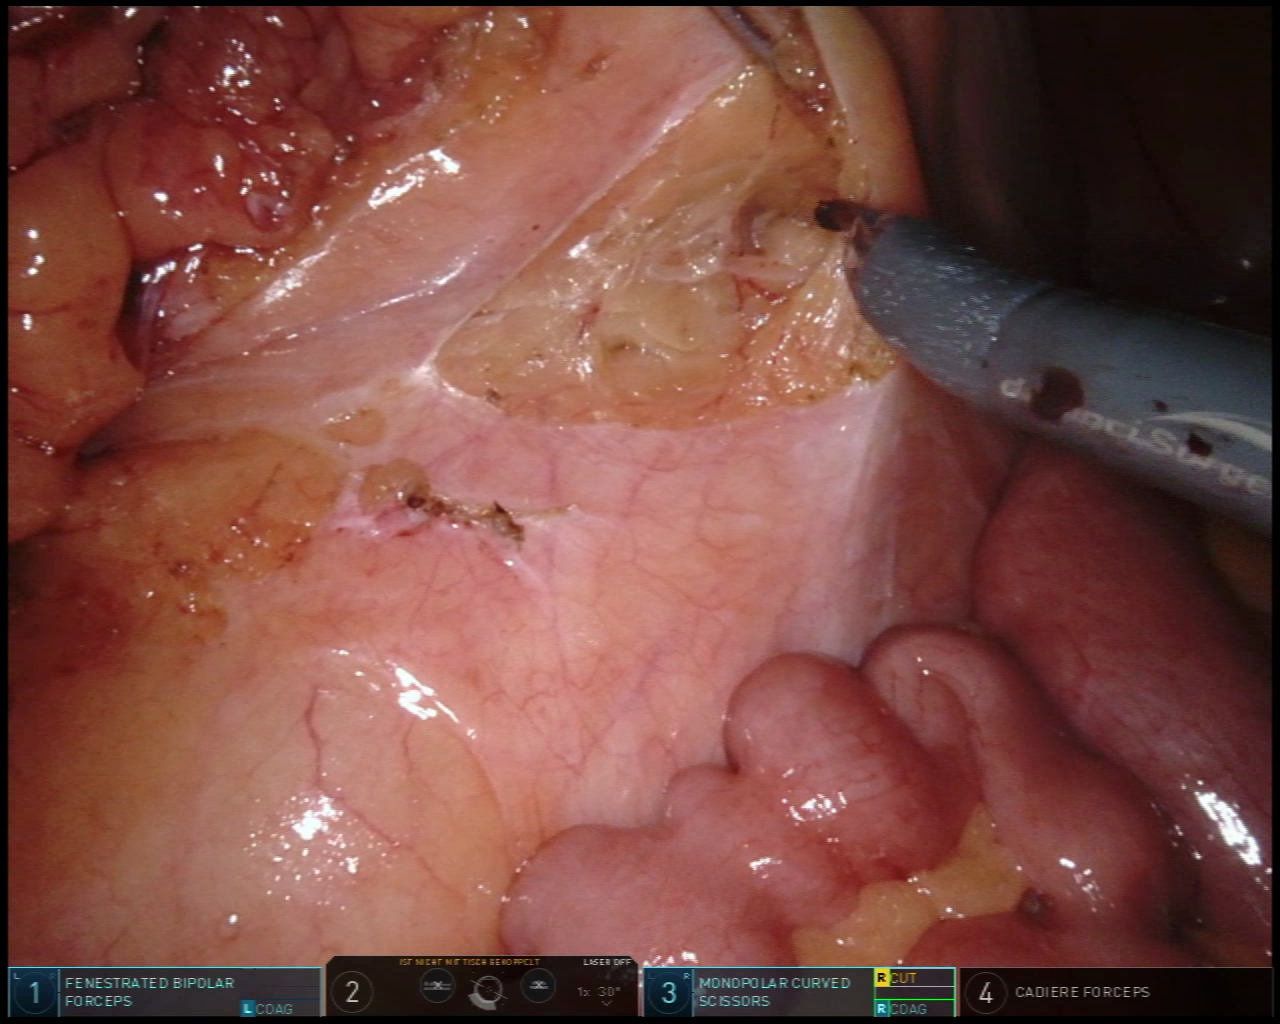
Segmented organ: small_intestine
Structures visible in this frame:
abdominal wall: yes
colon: no
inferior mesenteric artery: no
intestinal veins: no
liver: no
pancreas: no
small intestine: yes
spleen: no
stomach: no
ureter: no
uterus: no
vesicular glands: no